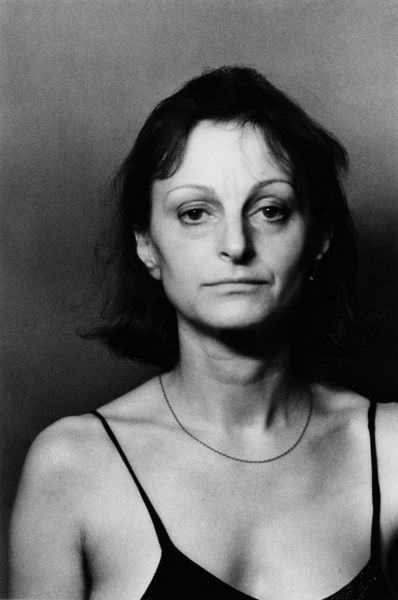
Titel: Selbstporträts/Self-portraits
Künstler: Helga Paris
Schlagwörter: schatten, frau, frisur, grau, haar, licht, mund, nase, ohr, schwarz, weiss, blick, augen, portrait, porträt, haare, frontal, lippe, lippen, kette, augenbraue, foto, fotografie, photographie, schulterfrei, schwarz-weiss, scharz, photo, träger, schwar, fronatl, spaghettiträger